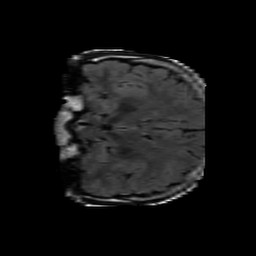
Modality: FLAIR
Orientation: coronal
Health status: ill
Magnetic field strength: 3 T